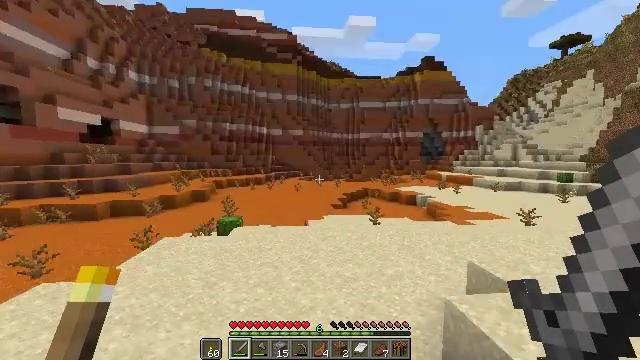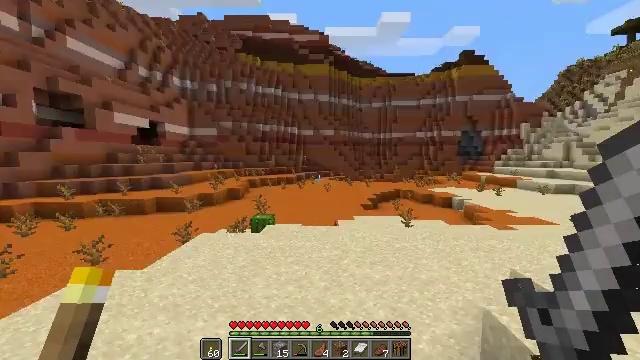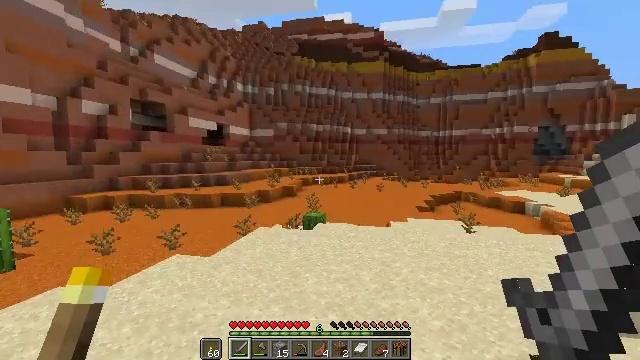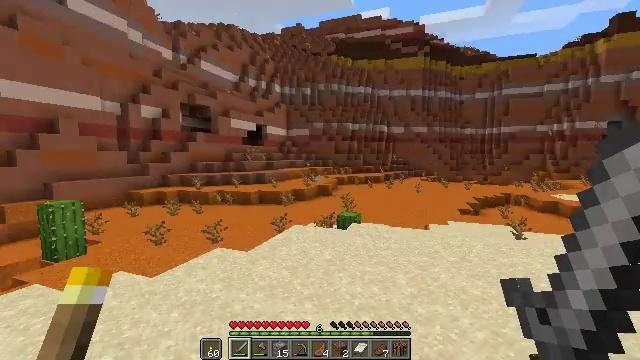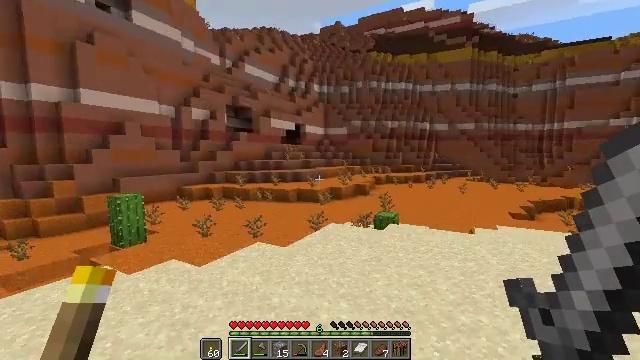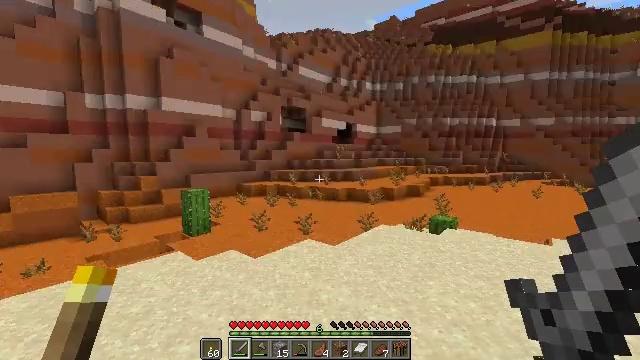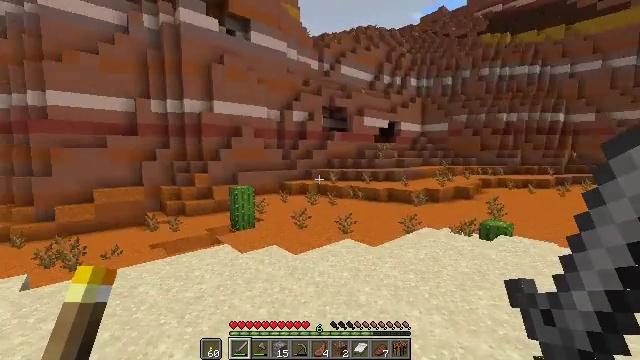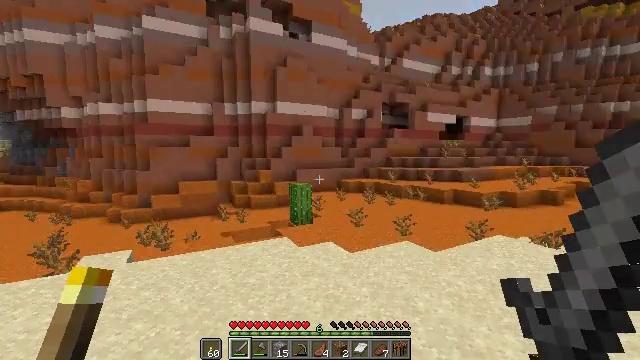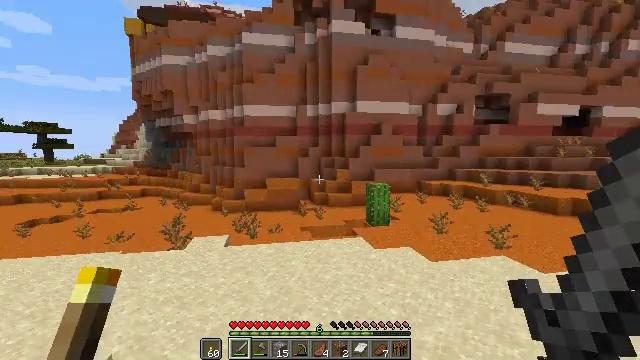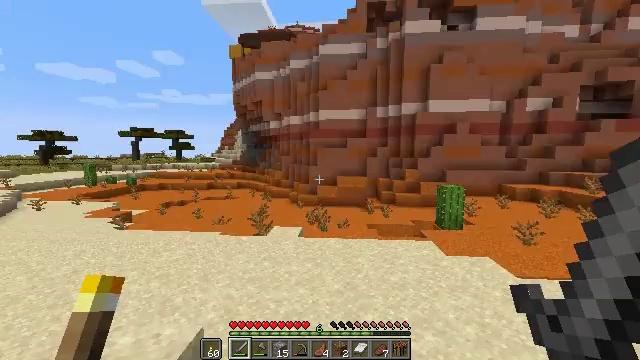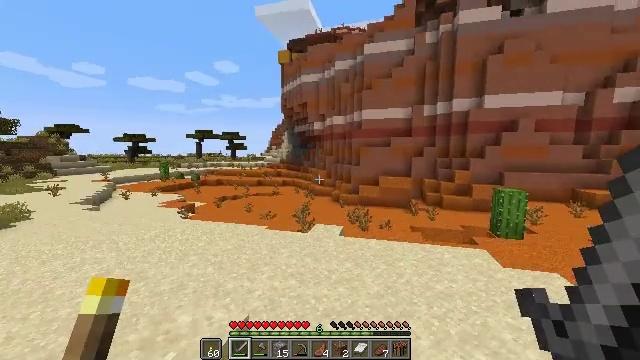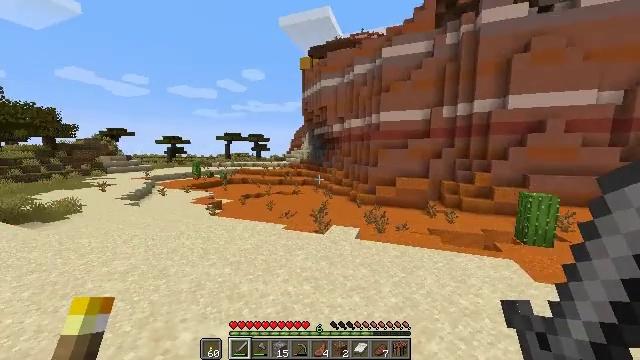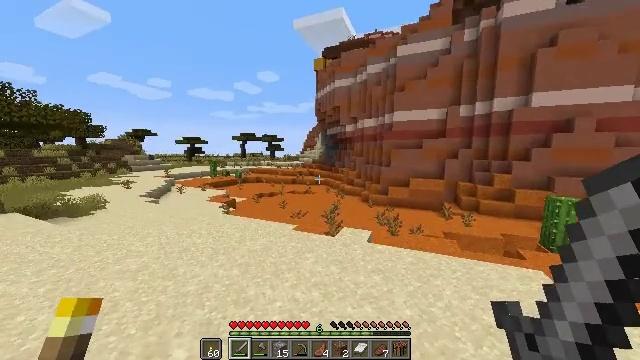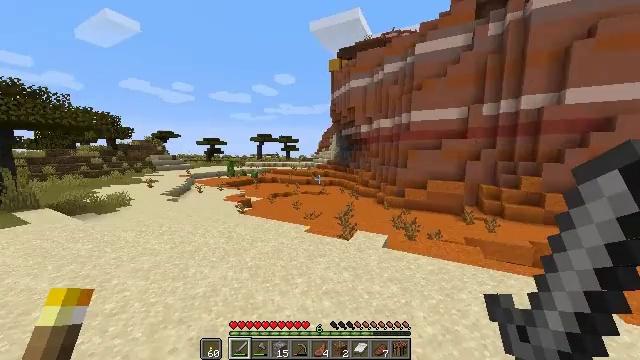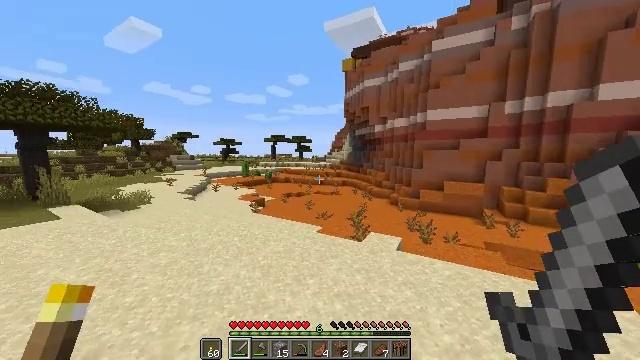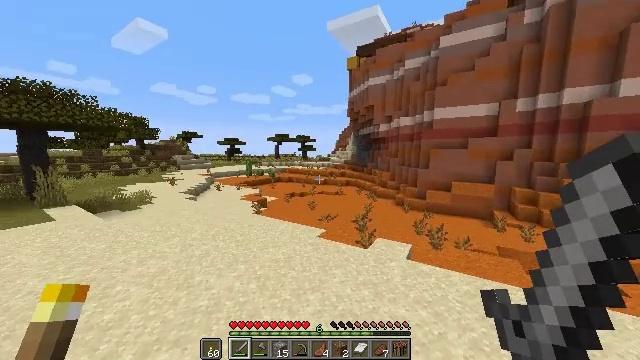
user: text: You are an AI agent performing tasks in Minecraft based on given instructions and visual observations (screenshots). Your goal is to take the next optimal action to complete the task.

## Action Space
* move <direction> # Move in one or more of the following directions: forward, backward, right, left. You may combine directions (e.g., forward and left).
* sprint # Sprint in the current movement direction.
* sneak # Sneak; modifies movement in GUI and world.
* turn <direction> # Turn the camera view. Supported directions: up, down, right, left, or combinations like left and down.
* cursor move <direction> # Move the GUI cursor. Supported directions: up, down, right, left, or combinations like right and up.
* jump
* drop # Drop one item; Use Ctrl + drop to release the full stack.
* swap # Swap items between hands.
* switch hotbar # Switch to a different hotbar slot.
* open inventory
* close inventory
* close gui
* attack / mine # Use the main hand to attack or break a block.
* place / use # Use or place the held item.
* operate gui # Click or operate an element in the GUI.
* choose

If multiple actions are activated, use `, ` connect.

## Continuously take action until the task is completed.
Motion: motion action
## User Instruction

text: Break the sugar cane.
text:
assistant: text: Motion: turn left
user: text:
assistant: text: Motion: turn left
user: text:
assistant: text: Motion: sprint, turn left
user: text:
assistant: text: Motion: sprint, turn left
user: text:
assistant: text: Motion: sprint, turn left
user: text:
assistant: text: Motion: sprint, turn left
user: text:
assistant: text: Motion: sprint, turn left
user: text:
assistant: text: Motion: move forward, sprint, turn left
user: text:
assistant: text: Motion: move forward, sprint, turn left
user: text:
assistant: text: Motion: move forward, sprint, turn left
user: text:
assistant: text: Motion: move forward, sprint, turn left
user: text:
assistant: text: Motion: move forward, sprint, turn left
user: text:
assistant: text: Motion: move forward, sprint, turn left
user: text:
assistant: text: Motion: move forward, sprint, turn left
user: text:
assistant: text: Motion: move forward, sprint, turn left
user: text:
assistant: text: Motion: move forward, sprint
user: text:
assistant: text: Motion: move forward, sprint
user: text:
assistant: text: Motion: move forward, sprint, turn left
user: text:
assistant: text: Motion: move forward, sprint, turn left
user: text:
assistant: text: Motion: move forward, sprint, turn left
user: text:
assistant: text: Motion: move forward, sprint, turn left
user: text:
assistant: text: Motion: move forward, sprint, turn left
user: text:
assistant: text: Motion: move forward, sprint, turn left
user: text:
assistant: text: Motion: move forward, sprint, turn left
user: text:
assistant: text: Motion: move forward, sprint
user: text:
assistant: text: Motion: move forward, sprint
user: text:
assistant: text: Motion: move forward, sprint
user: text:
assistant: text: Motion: move forward, sprint
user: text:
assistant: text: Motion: move forward, sprint
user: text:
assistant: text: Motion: move forward, sprint